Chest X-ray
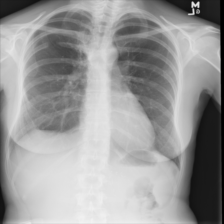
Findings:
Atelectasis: negative
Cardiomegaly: negative
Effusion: negative
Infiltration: negative
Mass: negative
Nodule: negative
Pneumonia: negative
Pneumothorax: negative
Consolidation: negative
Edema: negative
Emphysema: negative
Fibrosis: negative
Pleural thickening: negative
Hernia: negative